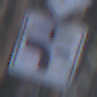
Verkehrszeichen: VerlaufVorfahrtsstrasse1
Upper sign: Vorfahrtsstrasse
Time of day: MorningAfternoon
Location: Outdoor (Nature)
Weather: Overcast
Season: Winter
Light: Natural